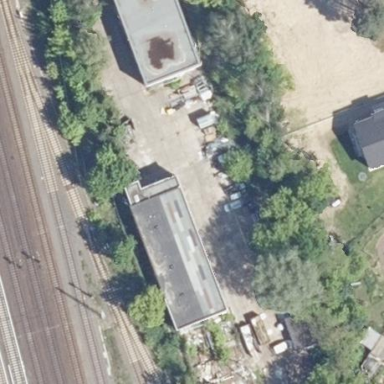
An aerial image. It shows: Industrial building.